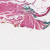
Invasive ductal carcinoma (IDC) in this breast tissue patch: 0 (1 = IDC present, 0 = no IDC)